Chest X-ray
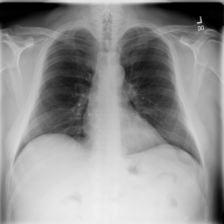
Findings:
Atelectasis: negative
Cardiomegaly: negative
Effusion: negative
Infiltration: negative
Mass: negative
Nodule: negative
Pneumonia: negative
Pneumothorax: negative
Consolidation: negative
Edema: negative
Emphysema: negative
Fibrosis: negative
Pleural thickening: positive
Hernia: negative